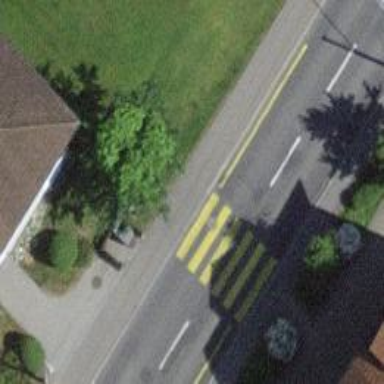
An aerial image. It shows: Tertiary road with asphalt surface and trolley wire. There are separate sidewalks on both sides.